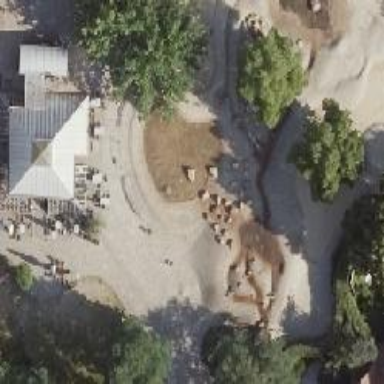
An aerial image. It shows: Playground with water stream feature.